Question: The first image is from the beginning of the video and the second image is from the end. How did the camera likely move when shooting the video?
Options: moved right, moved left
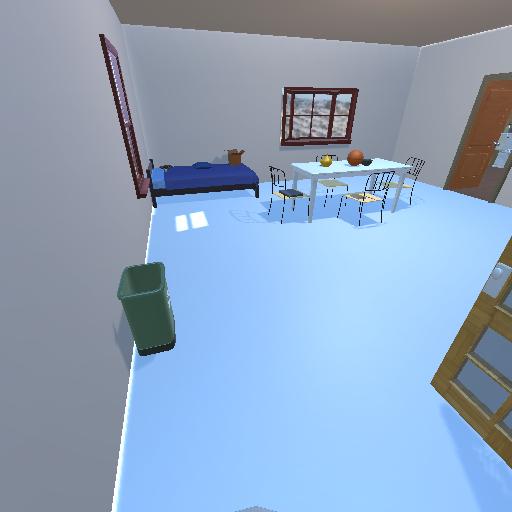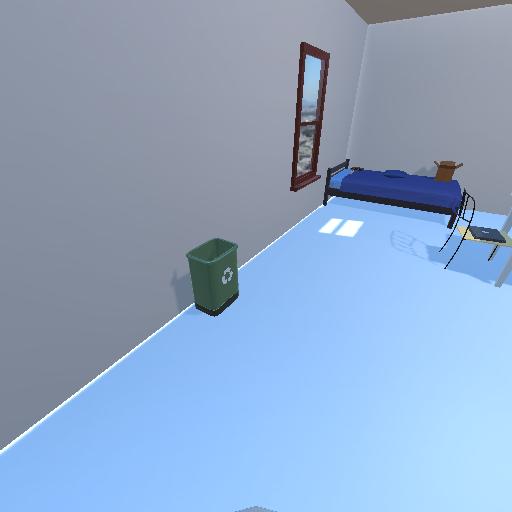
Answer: moved right